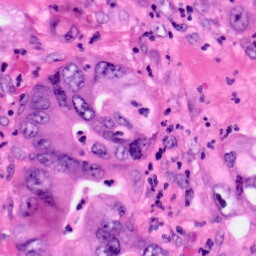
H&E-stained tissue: Pancreatic